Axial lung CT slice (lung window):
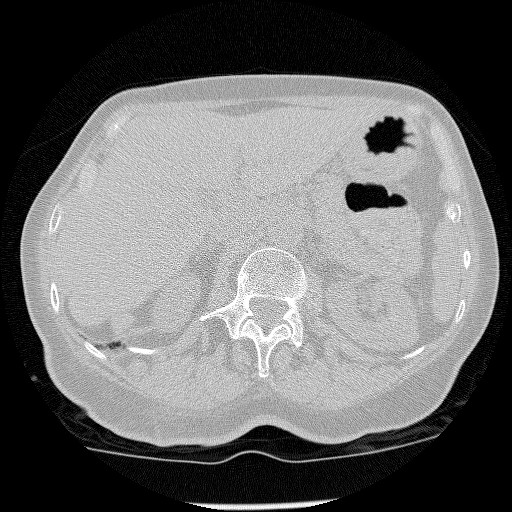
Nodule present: no